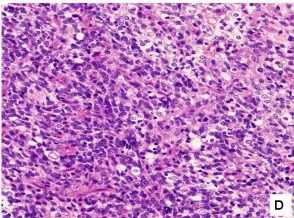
Histopathological features of the pediatric glioma reported. (D) Intermingled "egg-fried" cells can be observed in a number of anaplastic foci.
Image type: pathology (h&e)